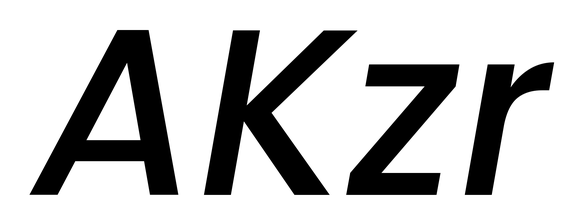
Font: Poppins-MediumItalic